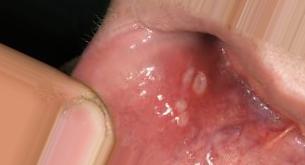
Condition: Mouth Ulcer